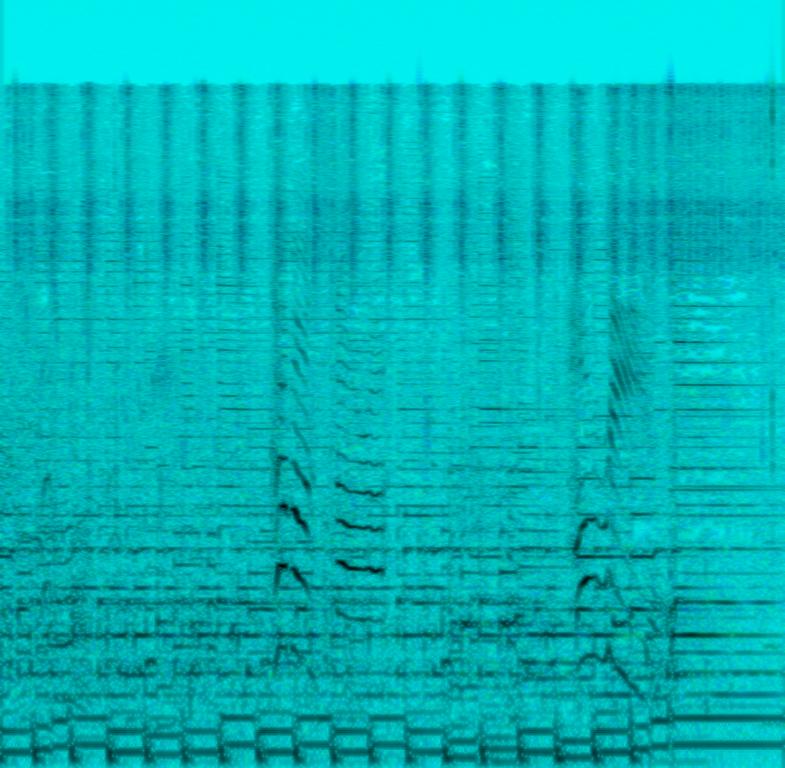
The low quality recording features a flat girl vocal talking over a folk song that consists of an arpeggiated guitar melody played over groovy bass, shimmering shakers and "4 on the floor" kick pattern. There are some birds chirping sounds in the background. It sounds energetic, fun and happy.